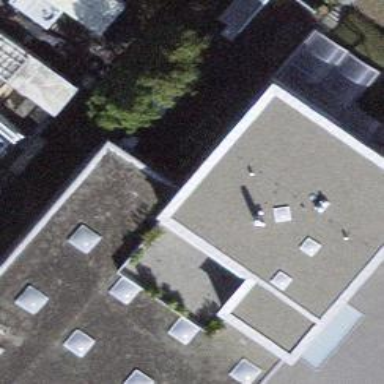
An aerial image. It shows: Part of building.